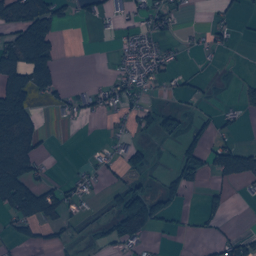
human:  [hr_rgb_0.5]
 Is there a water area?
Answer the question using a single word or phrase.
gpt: yes

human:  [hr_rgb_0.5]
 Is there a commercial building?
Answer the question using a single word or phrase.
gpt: yes

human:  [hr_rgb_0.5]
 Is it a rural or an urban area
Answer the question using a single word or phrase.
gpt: urban

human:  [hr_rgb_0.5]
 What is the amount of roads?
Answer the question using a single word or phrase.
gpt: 175

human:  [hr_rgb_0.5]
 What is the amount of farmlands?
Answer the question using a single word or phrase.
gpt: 80

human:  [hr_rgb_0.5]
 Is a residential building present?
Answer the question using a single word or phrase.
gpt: yes

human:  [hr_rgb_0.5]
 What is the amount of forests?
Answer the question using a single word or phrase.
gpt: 127

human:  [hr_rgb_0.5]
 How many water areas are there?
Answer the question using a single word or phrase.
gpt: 55

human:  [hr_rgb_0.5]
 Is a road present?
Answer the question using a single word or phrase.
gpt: yes

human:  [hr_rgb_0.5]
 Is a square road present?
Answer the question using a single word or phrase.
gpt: no

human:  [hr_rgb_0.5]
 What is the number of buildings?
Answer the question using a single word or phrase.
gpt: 685

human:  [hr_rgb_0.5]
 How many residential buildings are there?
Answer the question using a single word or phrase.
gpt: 660

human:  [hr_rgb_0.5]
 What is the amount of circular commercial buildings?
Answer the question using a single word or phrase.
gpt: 0

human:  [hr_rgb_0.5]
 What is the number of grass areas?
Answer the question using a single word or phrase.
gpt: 209

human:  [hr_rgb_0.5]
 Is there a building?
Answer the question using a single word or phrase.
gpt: yes

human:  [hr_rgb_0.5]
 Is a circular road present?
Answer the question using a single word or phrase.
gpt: no

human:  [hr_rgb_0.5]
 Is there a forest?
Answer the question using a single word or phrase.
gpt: yes

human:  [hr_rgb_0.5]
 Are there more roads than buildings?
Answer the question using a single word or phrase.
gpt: no

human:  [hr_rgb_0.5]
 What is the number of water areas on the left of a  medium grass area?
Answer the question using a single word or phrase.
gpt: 53

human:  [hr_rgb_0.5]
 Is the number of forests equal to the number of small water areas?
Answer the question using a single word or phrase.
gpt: no

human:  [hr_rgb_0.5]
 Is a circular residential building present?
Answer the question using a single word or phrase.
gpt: no

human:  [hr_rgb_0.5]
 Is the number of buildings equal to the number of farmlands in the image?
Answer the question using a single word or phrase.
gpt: no

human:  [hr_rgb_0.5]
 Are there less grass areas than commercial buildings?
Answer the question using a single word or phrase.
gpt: no

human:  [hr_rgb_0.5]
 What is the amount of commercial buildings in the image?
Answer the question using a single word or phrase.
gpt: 18

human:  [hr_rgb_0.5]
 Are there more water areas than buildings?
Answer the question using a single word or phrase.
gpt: no

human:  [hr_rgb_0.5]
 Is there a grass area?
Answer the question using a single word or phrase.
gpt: yes

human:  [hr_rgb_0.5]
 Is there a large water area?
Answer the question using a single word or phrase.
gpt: yes

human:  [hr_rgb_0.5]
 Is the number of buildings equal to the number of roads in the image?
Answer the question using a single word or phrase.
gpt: no

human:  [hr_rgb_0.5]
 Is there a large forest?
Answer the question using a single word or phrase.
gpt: yes

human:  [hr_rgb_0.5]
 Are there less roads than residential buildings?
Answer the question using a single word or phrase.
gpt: yes

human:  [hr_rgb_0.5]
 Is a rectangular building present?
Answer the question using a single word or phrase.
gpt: yes

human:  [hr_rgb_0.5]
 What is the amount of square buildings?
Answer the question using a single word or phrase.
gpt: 0

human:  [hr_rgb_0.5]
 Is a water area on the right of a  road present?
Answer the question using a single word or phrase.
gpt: yes

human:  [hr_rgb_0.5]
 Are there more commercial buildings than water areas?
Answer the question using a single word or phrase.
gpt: no

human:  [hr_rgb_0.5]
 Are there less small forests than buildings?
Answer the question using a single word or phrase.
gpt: yes

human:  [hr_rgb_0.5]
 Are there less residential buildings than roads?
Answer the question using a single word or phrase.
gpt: no

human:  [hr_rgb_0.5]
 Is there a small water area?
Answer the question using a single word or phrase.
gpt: yes

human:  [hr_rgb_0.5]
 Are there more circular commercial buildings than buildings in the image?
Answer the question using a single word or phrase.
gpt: no

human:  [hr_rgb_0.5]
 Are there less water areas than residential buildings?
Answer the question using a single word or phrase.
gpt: yes

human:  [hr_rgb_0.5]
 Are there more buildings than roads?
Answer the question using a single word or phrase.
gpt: yes

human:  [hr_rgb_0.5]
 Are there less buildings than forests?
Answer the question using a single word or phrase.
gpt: no

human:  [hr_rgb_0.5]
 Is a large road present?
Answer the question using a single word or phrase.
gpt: no

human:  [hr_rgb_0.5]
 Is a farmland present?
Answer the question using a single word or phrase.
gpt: yes

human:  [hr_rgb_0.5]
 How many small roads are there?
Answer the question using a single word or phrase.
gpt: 175

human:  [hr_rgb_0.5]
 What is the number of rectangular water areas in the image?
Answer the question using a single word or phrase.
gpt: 11

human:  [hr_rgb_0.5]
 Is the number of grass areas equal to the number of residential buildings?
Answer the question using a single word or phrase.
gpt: no

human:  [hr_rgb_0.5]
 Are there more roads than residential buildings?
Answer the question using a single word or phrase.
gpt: no

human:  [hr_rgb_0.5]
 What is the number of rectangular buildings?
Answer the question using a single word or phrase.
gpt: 356

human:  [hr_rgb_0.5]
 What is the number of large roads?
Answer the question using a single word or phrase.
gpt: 0

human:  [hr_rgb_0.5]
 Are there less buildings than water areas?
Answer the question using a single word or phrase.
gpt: no

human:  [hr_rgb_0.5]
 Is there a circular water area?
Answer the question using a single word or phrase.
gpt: yes

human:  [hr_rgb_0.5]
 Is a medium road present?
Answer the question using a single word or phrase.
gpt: no

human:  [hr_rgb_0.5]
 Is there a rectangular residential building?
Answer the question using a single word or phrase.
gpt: yes

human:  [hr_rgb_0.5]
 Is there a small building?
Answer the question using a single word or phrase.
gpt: yes

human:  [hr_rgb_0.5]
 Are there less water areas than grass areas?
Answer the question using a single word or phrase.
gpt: yes

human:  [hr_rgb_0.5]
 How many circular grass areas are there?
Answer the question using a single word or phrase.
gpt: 0

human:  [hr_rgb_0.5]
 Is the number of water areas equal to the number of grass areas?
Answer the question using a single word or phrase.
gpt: no

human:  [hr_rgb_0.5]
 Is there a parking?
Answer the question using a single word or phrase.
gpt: yes

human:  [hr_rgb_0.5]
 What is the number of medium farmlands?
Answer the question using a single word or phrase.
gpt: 4

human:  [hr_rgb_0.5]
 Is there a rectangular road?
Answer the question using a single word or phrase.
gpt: no

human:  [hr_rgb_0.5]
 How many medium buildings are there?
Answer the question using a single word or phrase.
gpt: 18

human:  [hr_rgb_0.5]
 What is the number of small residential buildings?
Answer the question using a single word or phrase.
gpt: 648

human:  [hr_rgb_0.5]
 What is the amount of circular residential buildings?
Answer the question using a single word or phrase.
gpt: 0

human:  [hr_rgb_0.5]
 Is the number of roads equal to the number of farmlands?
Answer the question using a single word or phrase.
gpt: no